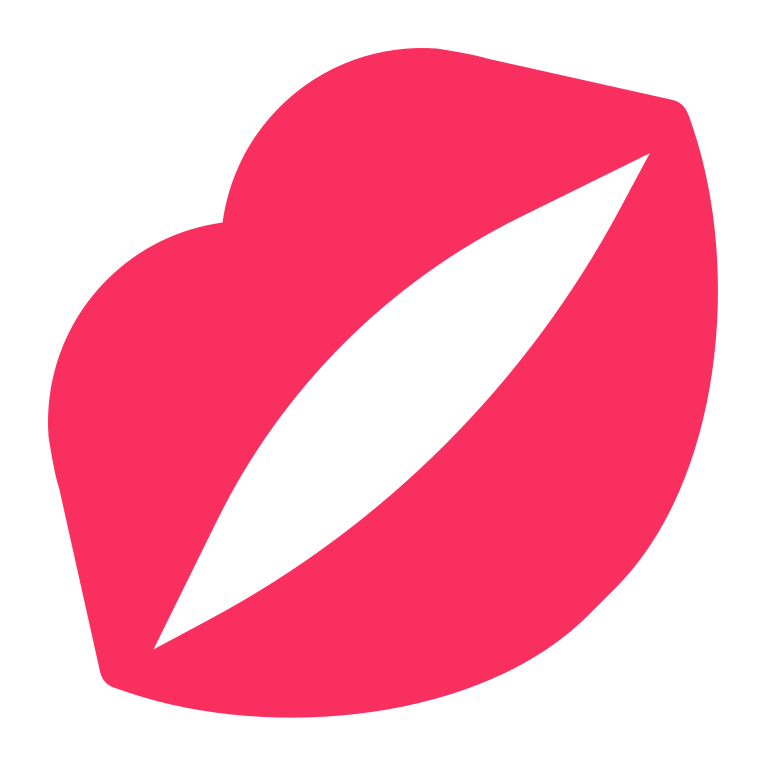
kiss mark flat